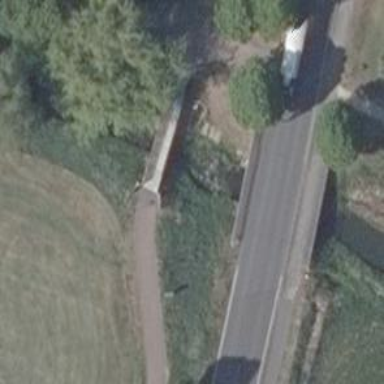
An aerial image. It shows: Path on asphalt surface with bridge.